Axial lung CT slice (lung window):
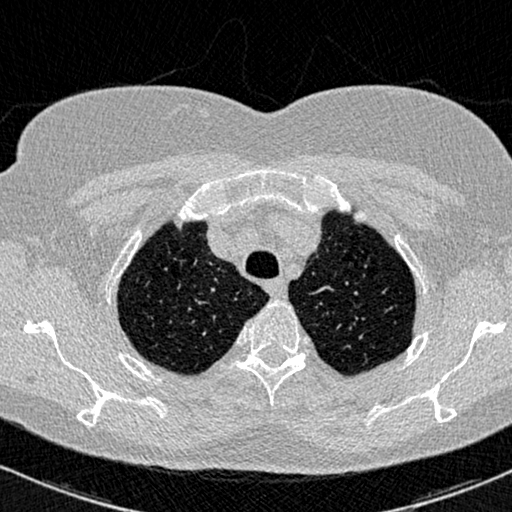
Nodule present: no